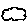
Label: cloud